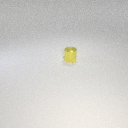
small yellow metal cylinder